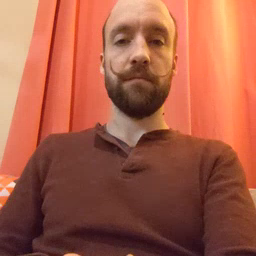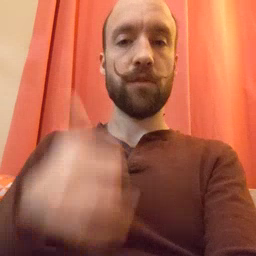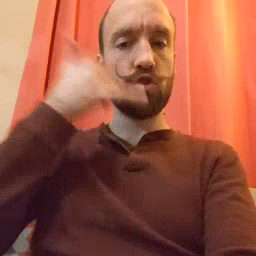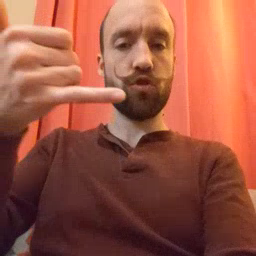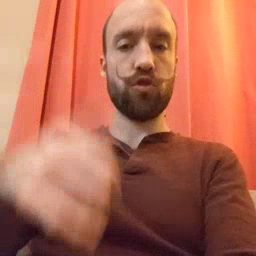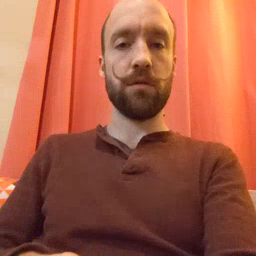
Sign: callonphone